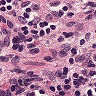
Metastatic tissue present: no